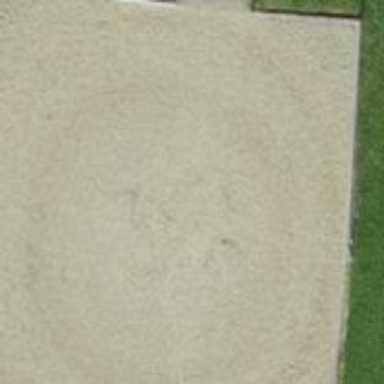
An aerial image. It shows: Equestrian pitch for leisure land sports.